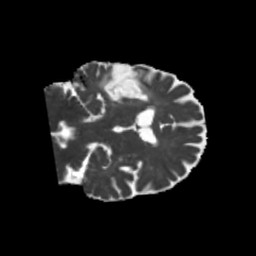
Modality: MD
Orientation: coronal
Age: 72
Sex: male
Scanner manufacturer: siemens
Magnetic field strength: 3 T
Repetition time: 5.25 s
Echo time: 0.08 s